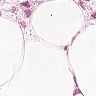
Metastatic tissue present: yes